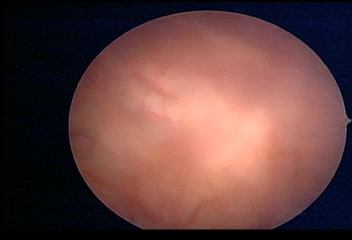
Modality: WLC
Class: Normal mucosa
Bladder cancer association: No